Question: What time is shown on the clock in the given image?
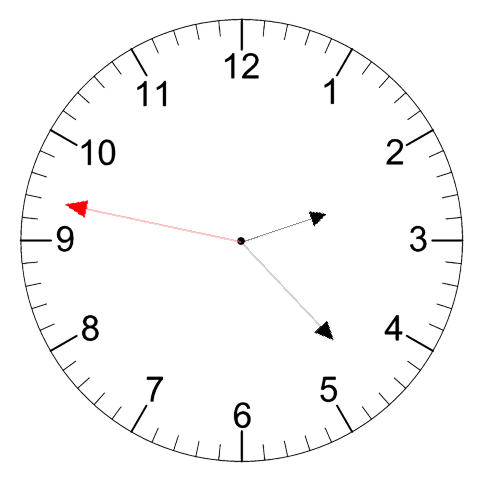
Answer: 02:22:47